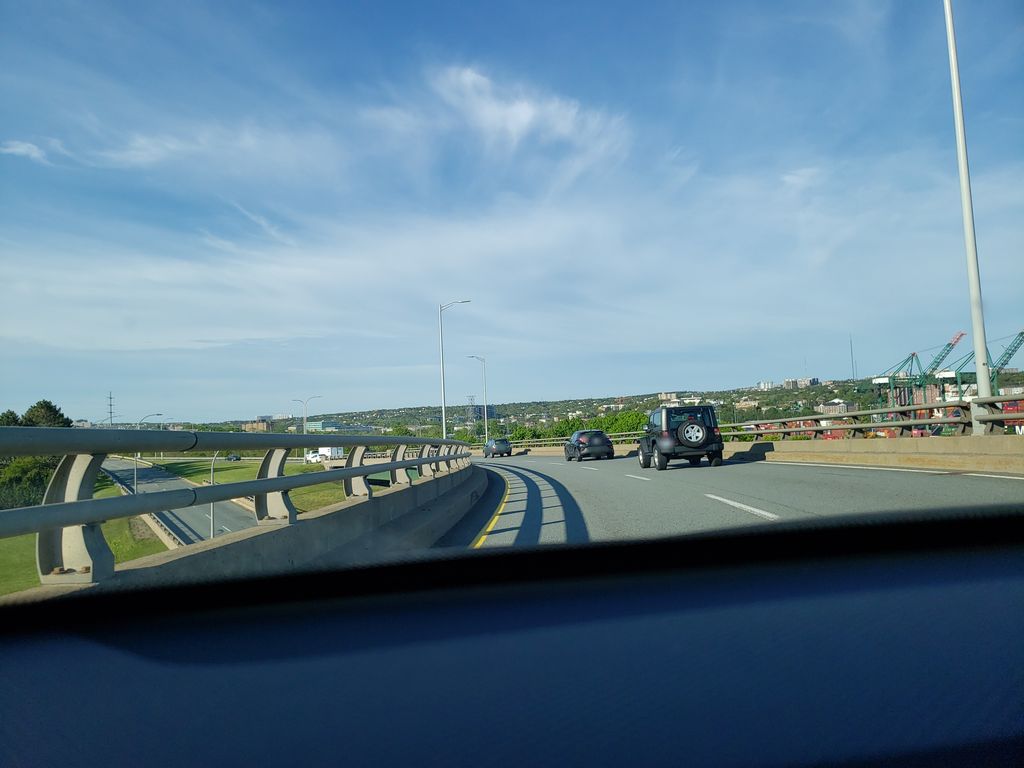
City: halifax